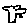
Label: tree